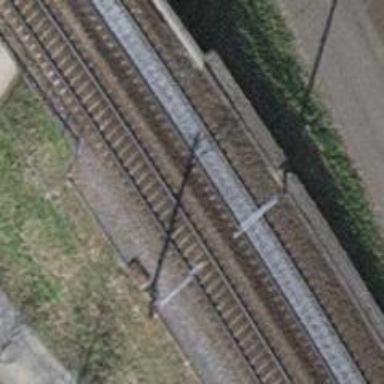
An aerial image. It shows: Single railway track with electrification through contact line.